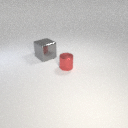
large gray metal cube behind small red metal cylinder